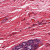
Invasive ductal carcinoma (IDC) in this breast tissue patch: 0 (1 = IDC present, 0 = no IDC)